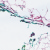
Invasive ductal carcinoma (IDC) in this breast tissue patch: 0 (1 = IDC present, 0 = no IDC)